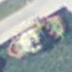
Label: civil